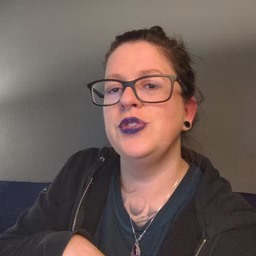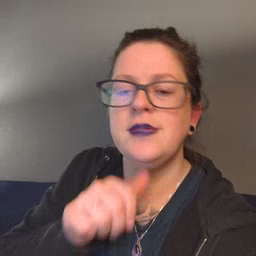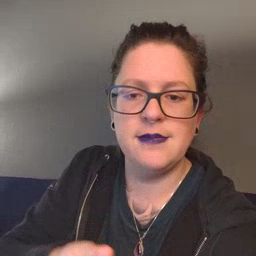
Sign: not